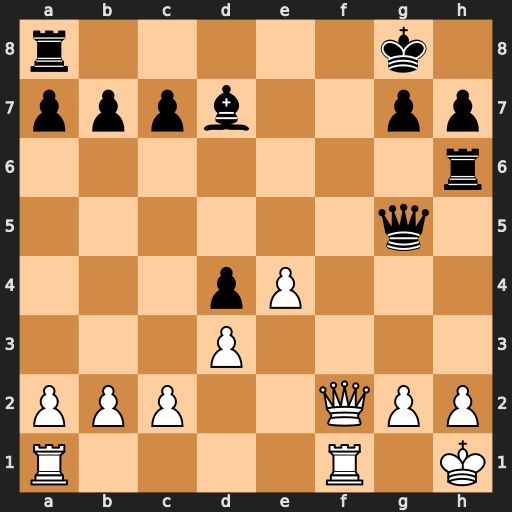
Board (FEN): r5k1/pppb2pp/7r/6q1/3pP3/3P4/PPP2QPP/R4R1K
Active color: w
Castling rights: -
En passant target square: -
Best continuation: Qf7+ Kh8 Qf8+ Rxf8 Rxf8#